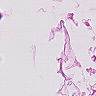
Metastatic tissue present: no